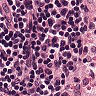
Metastatic tissue present: no